Brain MRI, t1w sequence, axial 2D slice.
Patient: age 52, sex F, weight 75 kg, height 1.65 m
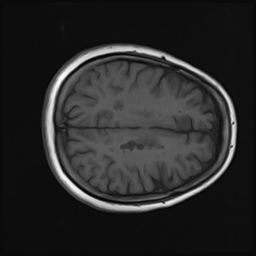